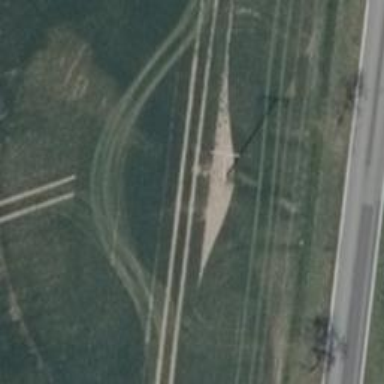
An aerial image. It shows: Minor power line with three cables.